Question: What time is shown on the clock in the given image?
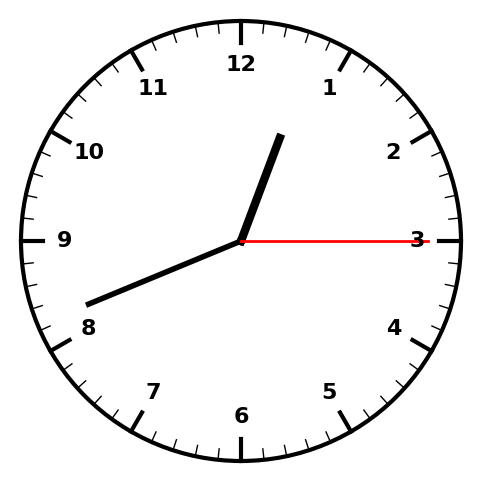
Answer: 12:41:15